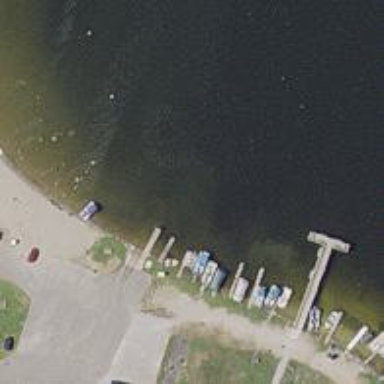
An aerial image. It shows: Slipway on leisure land.